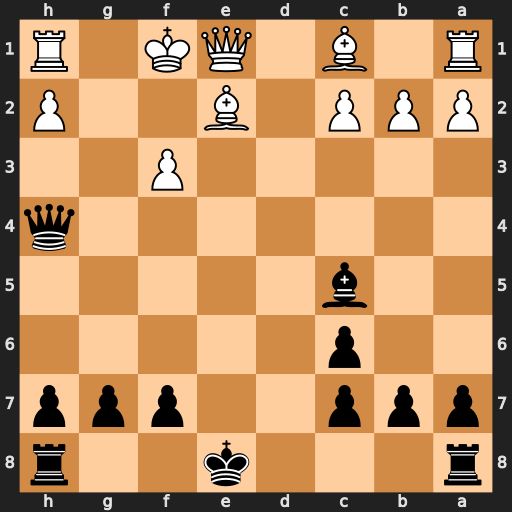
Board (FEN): r3k2r/ppp2ppp/2p5/2b5/7q/5P2/PPP1B2P/R1B1QK1R
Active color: b
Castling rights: kq
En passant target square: -
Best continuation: Qh3#